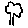
Label: tree